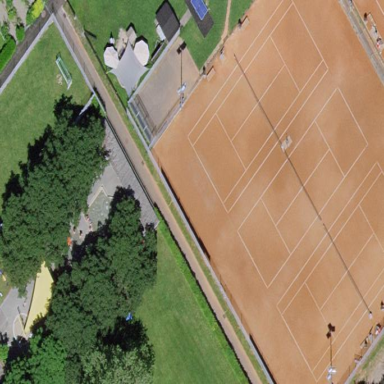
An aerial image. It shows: Sandy tennis court on pitch designated for leisure land.